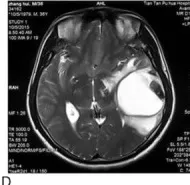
Preoperative brain CT and MRI images. (D) Axial view, T2WI.
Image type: radiology (mri)